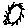
Label: sun